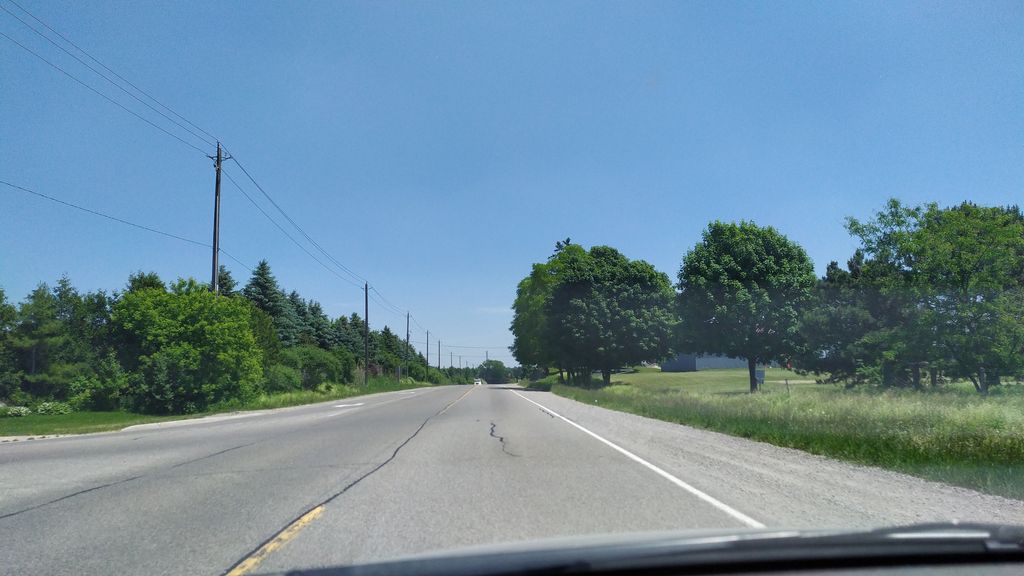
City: kitchener-waterloo